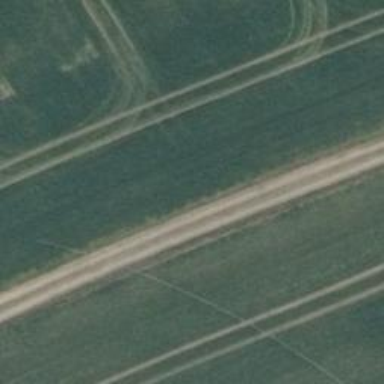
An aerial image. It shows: Ground track with tracktype of grade4.